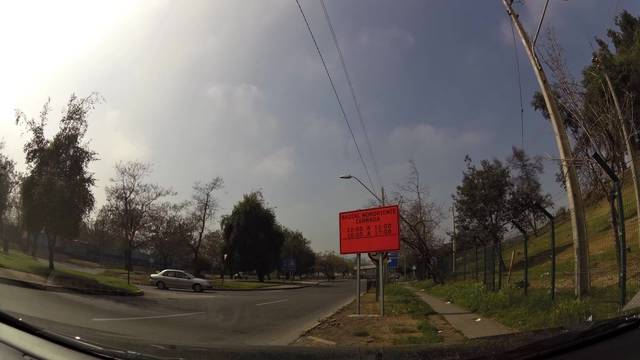
Region: Chile
Coordinates: -33.388, -70.601